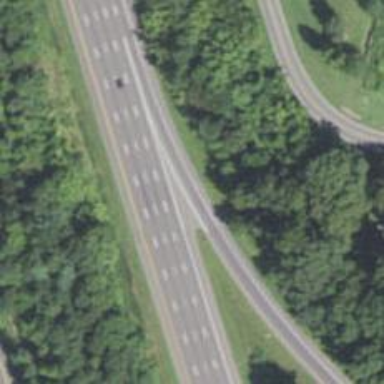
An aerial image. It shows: Motorway link.